Question: In Xcode 5, I can get list of provisioning profiles under 'Xcode >> preferences >> accounts >> view details'. I want to copy profile and have to send it to one of my client, but I am not able to right click on it to find it using "" option.
How can I get specific provisioning profile in XCode 5 or do I have to download it from developer.apple every time?

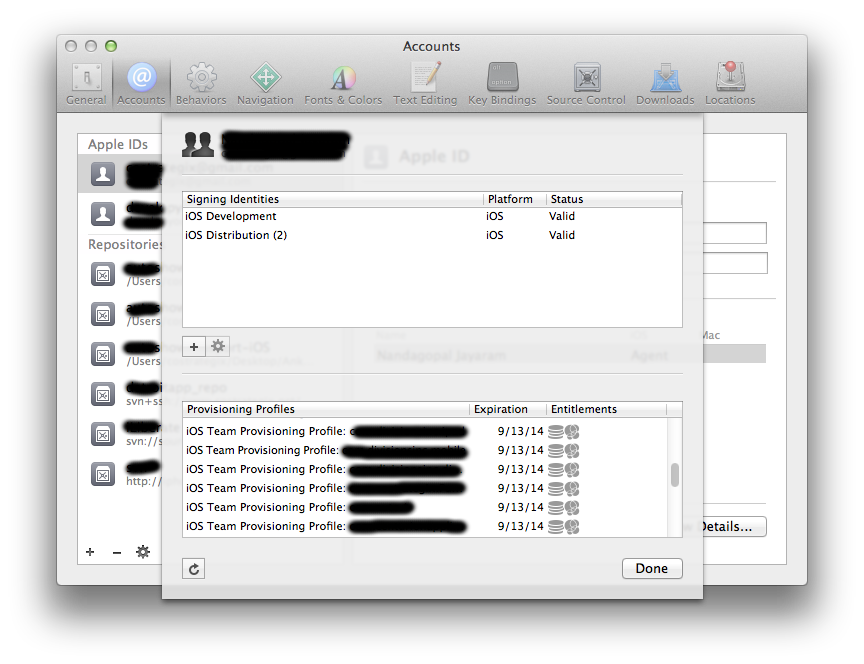
Answer: I found a way to find out how your provisioning profile is named. Select the profile that you want in the code sign section in the build settings, then open the selection view again and click on "other" at the bottom. Then occur a view with the naming of the current selected provisioning profile.
You can now find the profile file on the path:
'~/Library/MobileDevice/Provisioning Profiles'
For Terminal:
'''
cd ~/Library/MobileDevice/Provisioning\ Profiles
'''